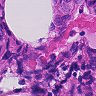
Metastatic tissue present: yes